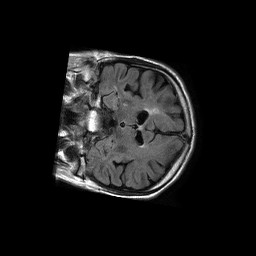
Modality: FLAIR
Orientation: coronal
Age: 62
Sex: male
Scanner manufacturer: philips
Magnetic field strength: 1.5 T
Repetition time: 6 s
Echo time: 0.12 s